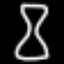
Label: hourglass